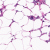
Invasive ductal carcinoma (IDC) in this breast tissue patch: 0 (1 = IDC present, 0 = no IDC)